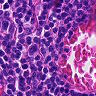
Metastatic tissue present: no